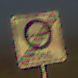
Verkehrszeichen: EndeUmweltzone
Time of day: SunriseSunset
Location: Outdoor (Nature)
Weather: Clear
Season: NotSpecified
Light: Natural